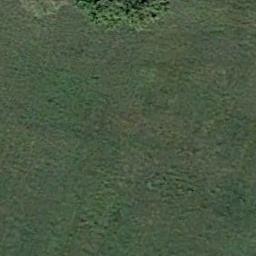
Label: meadow